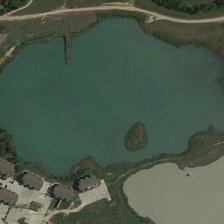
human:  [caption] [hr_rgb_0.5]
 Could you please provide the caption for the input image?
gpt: there are many grey roofed houses around the pond .

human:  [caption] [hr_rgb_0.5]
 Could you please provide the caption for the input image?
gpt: many trees were planted around the pond .

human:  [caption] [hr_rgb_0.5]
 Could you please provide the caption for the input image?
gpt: many trees were planted around the pond .

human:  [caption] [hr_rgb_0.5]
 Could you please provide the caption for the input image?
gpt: there are many grey roofed houses around the pond .

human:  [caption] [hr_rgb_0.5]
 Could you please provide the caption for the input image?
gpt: many trees were planted around the pond .